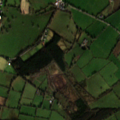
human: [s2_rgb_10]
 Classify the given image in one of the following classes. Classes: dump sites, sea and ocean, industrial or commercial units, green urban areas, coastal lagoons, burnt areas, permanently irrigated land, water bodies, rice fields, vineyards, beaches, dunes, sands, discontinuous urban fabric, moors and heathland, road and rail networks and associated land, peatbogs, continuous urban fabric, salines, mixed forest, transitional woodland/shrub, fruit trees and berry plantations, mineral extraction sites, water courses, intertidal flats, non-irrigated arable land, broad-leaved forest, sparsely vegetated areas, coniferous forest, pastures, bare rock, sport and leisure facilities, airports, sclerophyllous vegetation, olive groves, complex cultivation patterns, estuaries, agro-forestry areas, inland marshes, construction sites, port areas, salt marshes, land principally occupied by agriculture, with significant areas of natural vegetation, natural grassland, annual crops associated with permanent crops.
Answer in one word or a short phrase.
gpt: pastures, coniferous forest